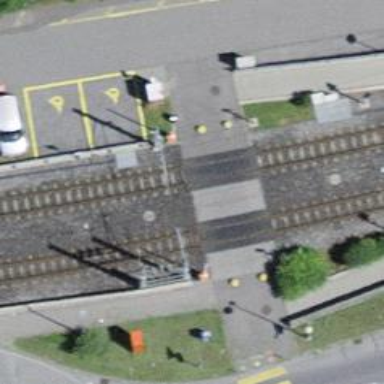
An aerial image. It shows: Railway crossing.